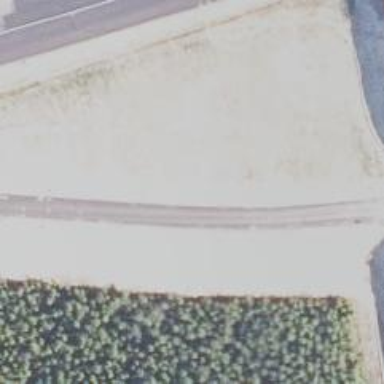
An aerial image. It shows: Trunk link highway.